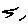
Label: zigzag